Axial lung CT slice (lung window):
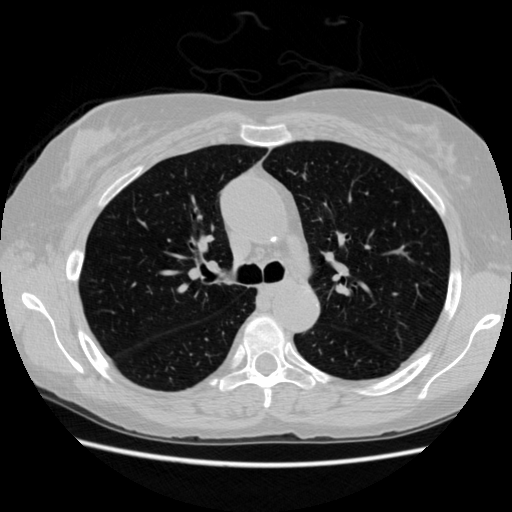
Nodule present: no